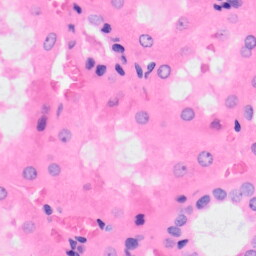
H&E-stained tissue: Kidney